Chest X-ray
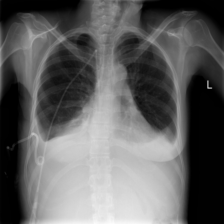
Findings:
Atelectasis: negative
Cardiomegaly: negative
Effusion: positive
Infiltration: negative
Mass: negative
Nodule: negative
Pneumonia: negative
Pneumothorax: positive
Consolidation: negative
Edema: negative
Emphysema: negative
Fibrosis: negative
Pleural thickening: negative
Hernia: negative